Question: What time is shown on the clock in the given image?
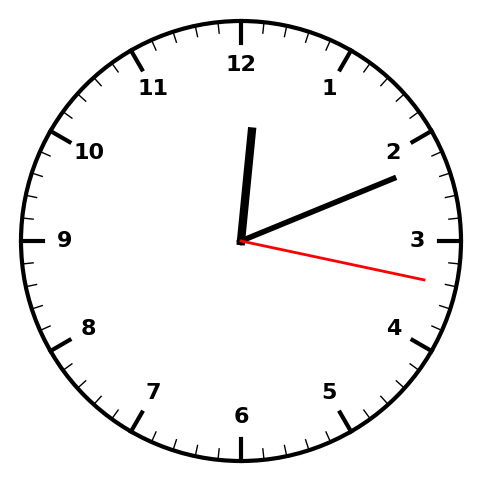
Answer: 12:11:17